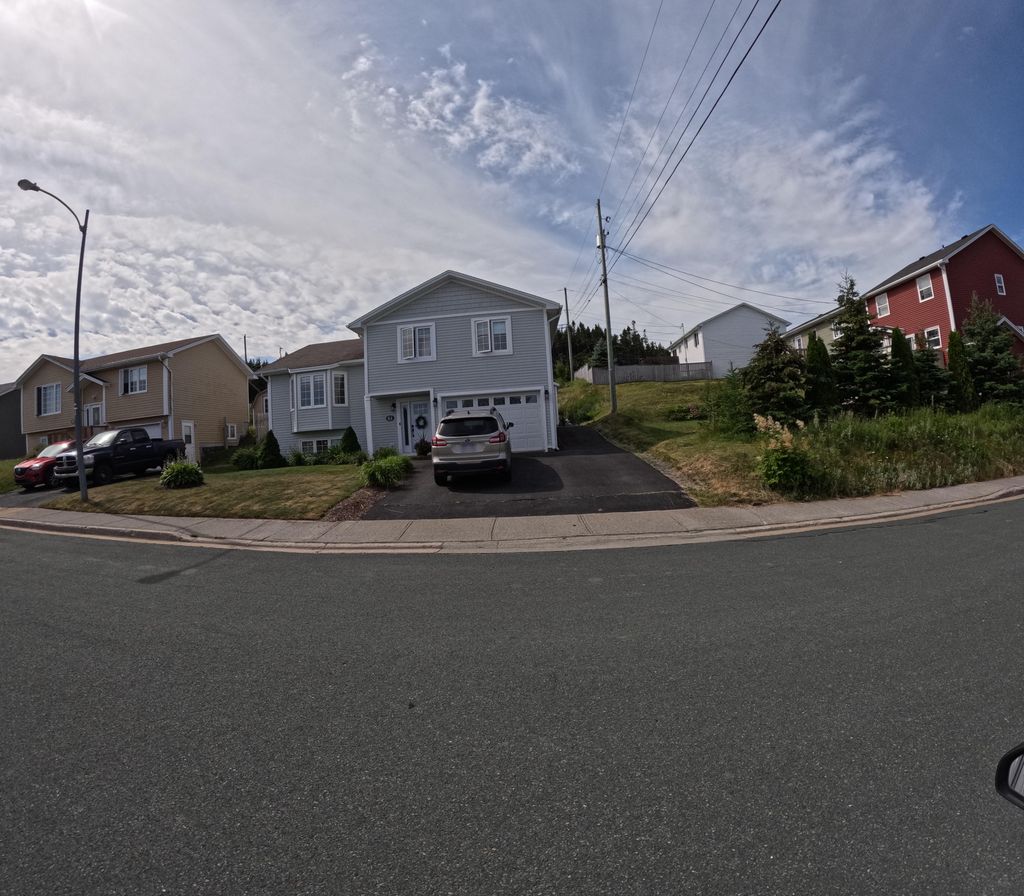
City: st_johns